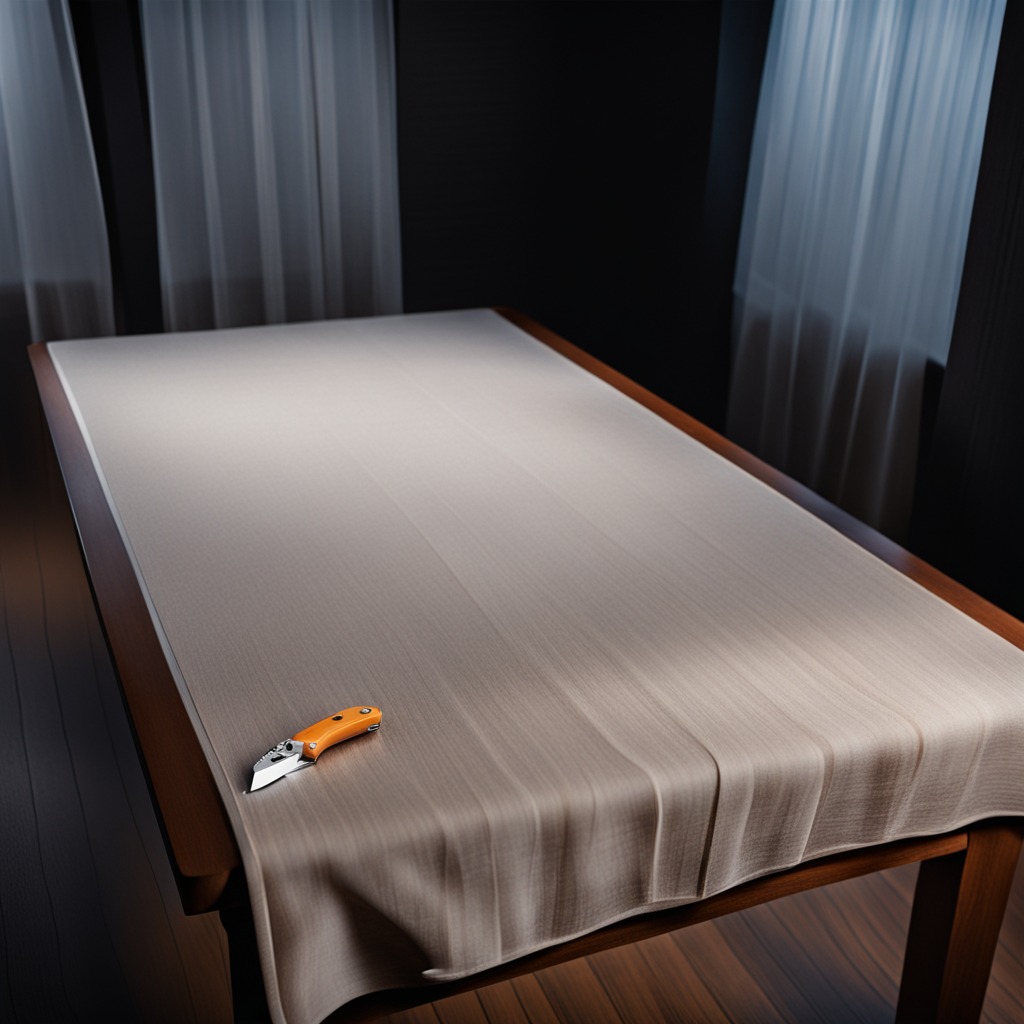
A utility knife is lying on a wooden table in a workshop.